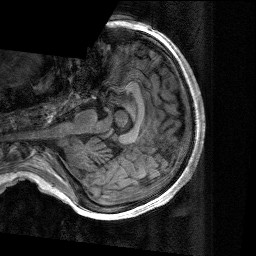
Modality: T1w
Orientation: axial